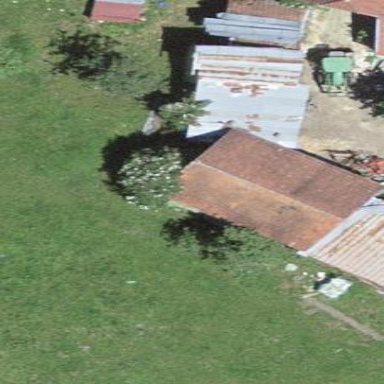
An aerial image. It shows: Rural barn.